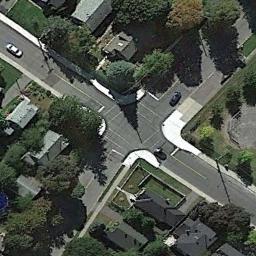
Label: intersection